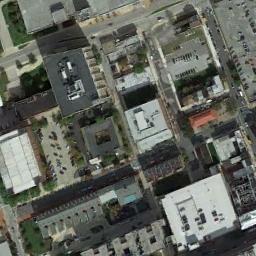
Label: commercial_area